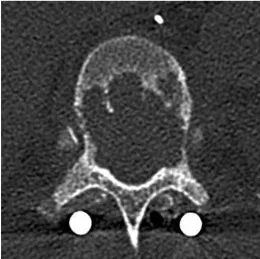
Postoperative computed tomography (CT) of the thoracic spine. (c) The postoperative axial imaging (CT) of T10 reveals identical results with respect to obstruction of the spinal canal, as compared to the preoperative state.
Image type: radiology (ct)